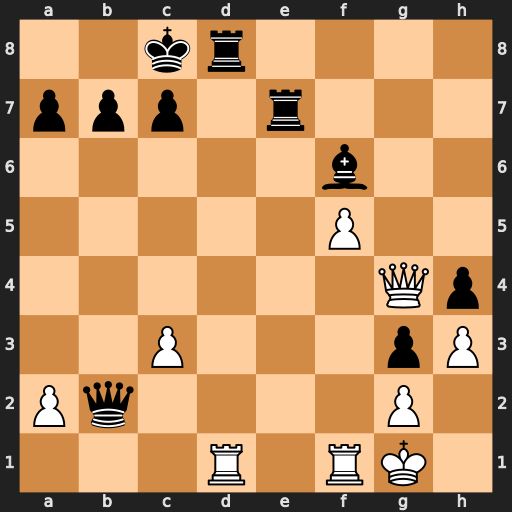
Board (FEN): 2kr4/ppp1r3/5b2/5P2/6Qp/2P3pP/Pq4P1/3R1RK1
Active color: w
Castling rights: -
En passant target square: -
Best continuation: Rxd8+ Kxd8 Rd1+ Rd7 Qg8+